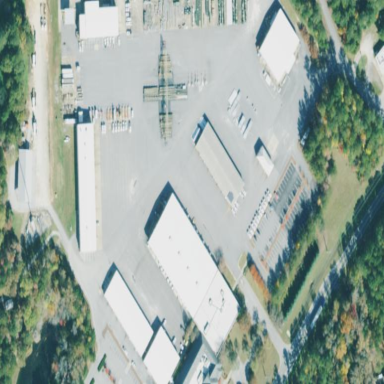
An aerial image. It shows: Industrial depot area.